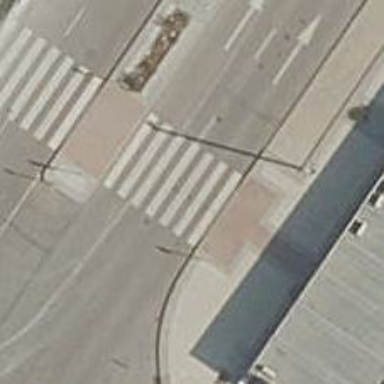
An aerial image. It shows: Uncontrolled zebra crossing on the road.